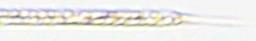
Label: Rhizosolenia